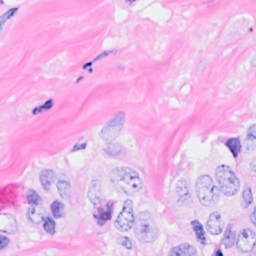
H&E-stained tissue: Breast